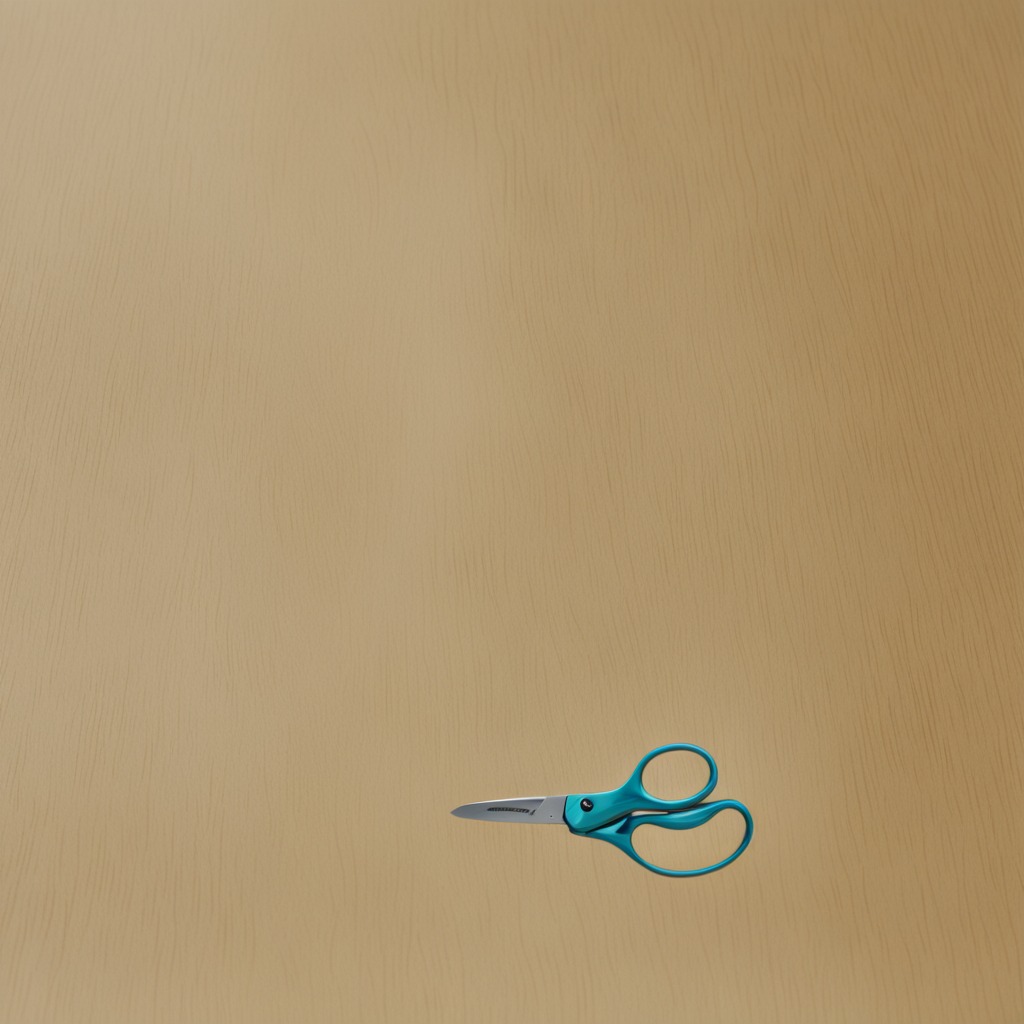
A scissor lying on the plywood surface in a paint workshop lit by afternoon window light.